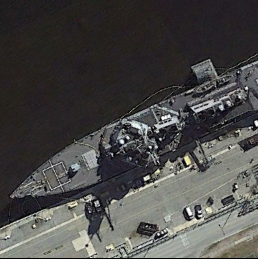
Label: destroyer